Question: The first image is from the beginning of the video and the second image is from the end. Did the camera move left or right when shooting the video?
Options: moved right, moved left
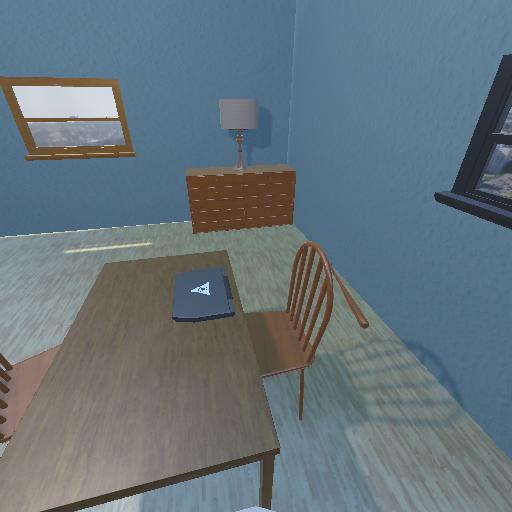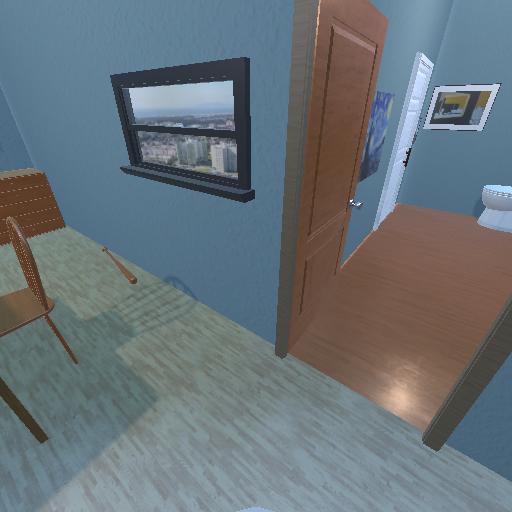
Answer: moved right